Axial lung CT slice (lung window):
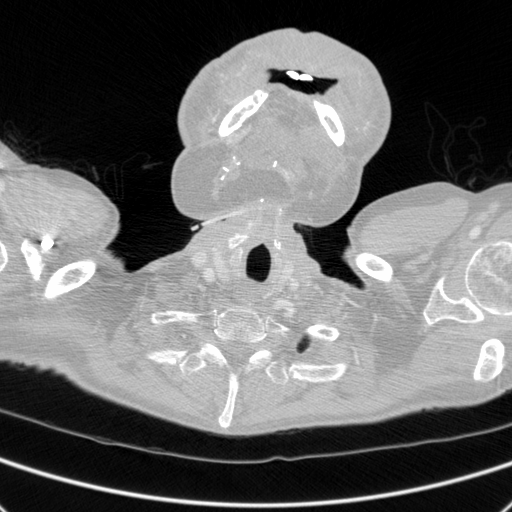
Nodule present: no